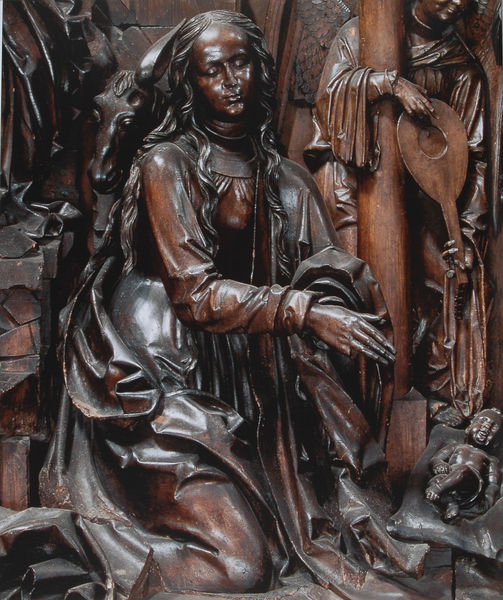
Titel: Hochaltar aus der Karmeliterkirche Maria Himmelfahrt in Nürnberg, Mittelschrein, Geburt Christi(Detail)
Künstler: Veit Stoß
Standort: Bamberg
Institution: Dom
Schlagwörter: flügel, hand, mann, schatten, umhang, sitzen, braun, finger, frau, frisur, haar, holz, kleid, licht, säule, blick, dame, tier, tuch, jung, arm, augen, falten, gesicht, halten, kragen, ärmel, hände, instrument, kirche, figur, gewand, haare, mantel, sitzend, kind, mutter, musik, gotik, locken, esel, pferd, engel, skulptur, statue, relief, liegen, mieder, baby, kissen, detail, glanz, musikinstrument, bett, faltenwurf, plastik, poliert, knie, zeigen, geschlossen, foto, fotografie, photographie, umarmen, knien, beten, gebet, altar, hochaltar, schnitzerei, photo, schnauze, christus, jesus, knieend, mittelalter, knieen, segen, heilige, laute, mandoline, heilig, maria, anbetung, foro, geschnitzt, schnitzen, schnitzwerk, geburt, krippe, säugling, lager, weihnachten, ochs, gottesmutter, hochrelief, jesuskind, schnitzkunst, geburt christi, kniet, eselsohr, abgeschlagen, holzschnitzerei, wallend, hinwendung, mahaghoni, +kind, eselohr